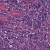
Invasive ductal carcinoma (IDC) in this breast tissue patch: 1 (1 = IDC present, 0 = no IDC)